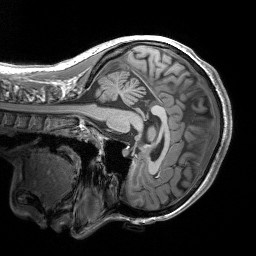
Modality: T1w
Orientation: sagittal
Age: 23